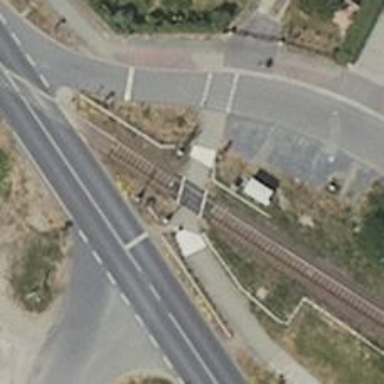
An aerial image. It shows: Level crossing with light signals and saltire markings.